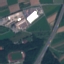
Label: Highway